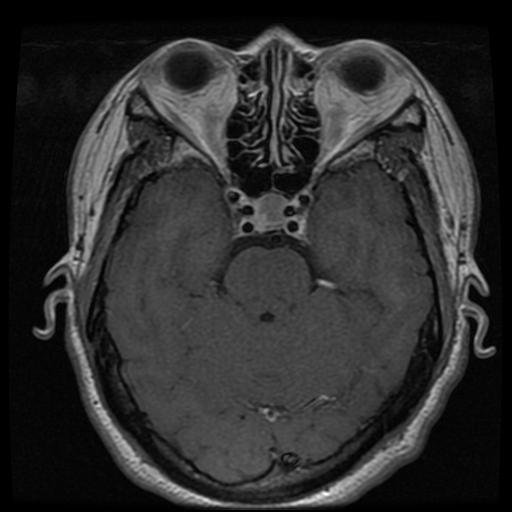
Label: pituitary